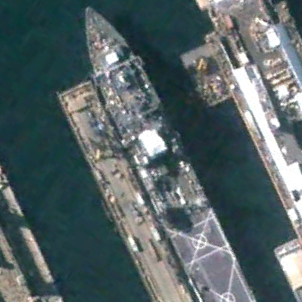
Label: combat